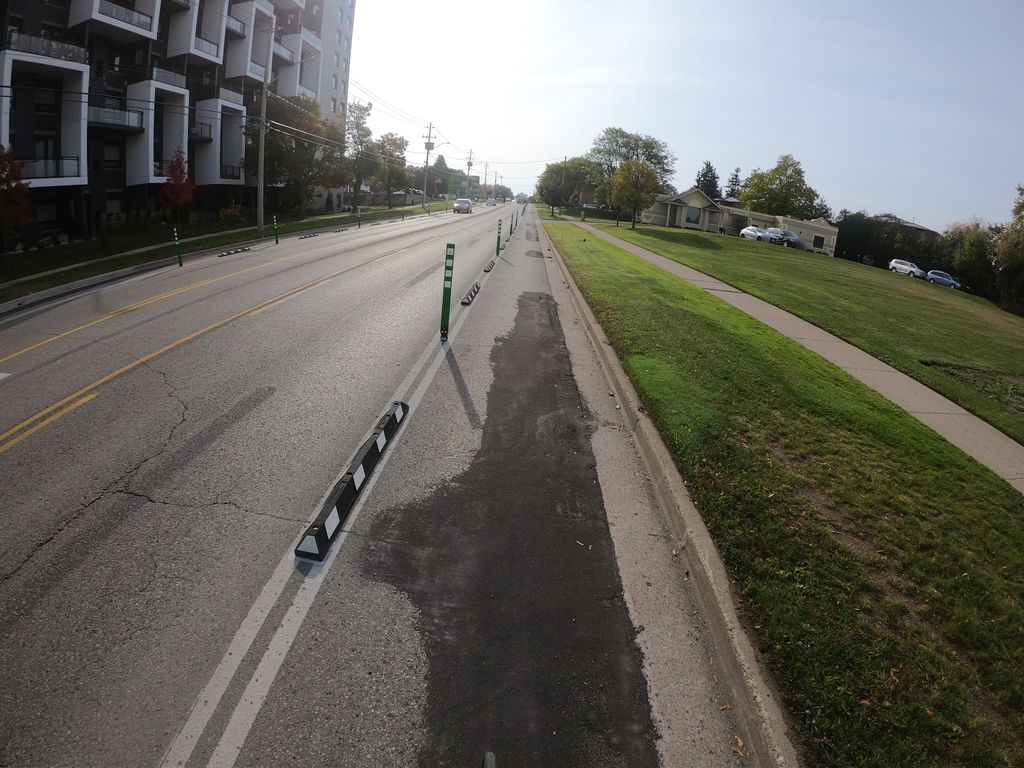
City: kitchener-waterloo